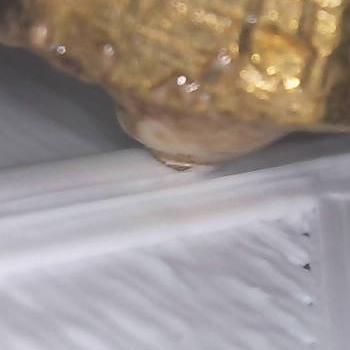
Flow rate: 267%